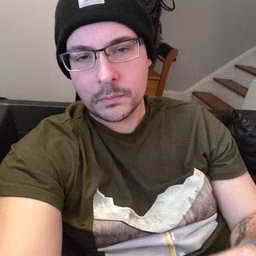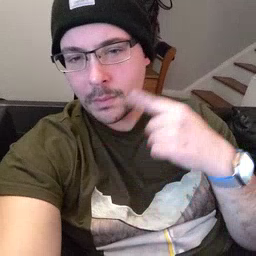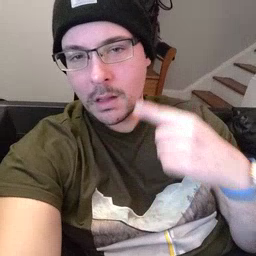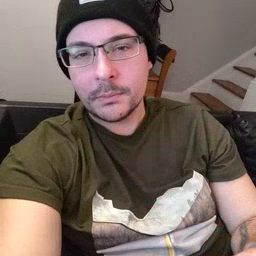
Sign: smile